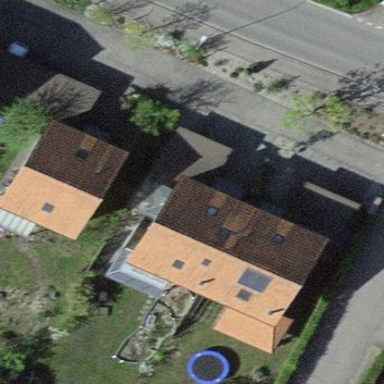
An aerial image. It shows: Residential building.